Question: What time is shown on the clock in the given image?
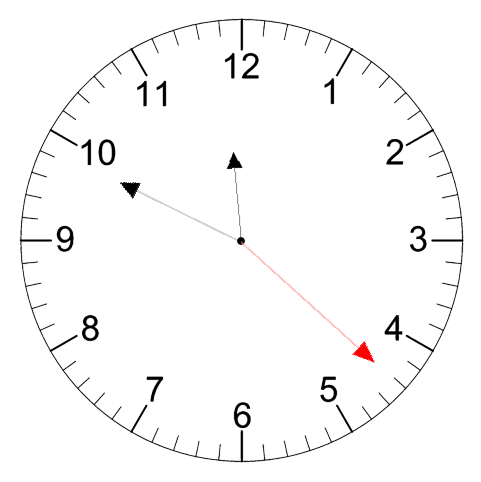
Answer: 11:49:22